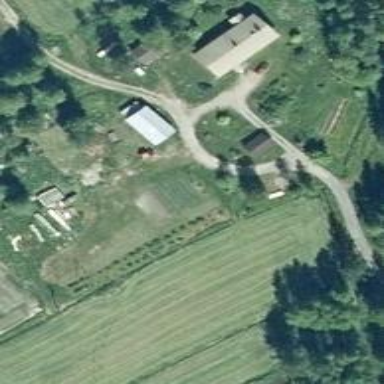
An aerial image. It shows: Farmyard area.